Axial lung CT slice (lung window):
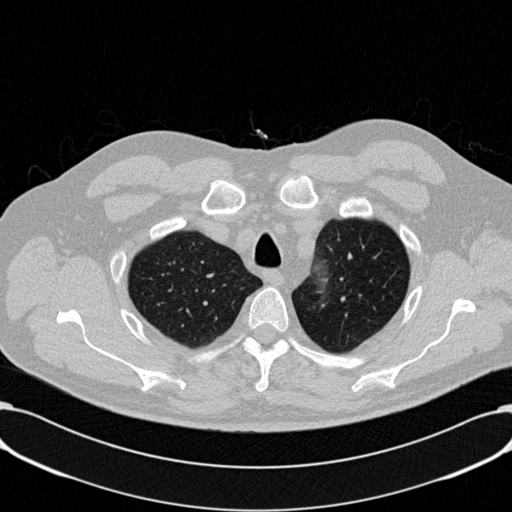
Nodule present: no